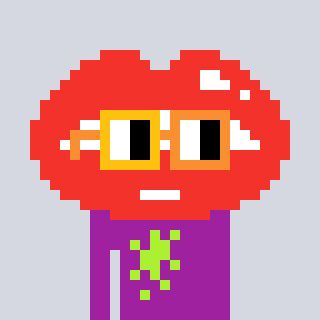
a pixel art character with square yellow and orange glasses, a lips-shaped head and a magenta-colored body on a cool background